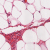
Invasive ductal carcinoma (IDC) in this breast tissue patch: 0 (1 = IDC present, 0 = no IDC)